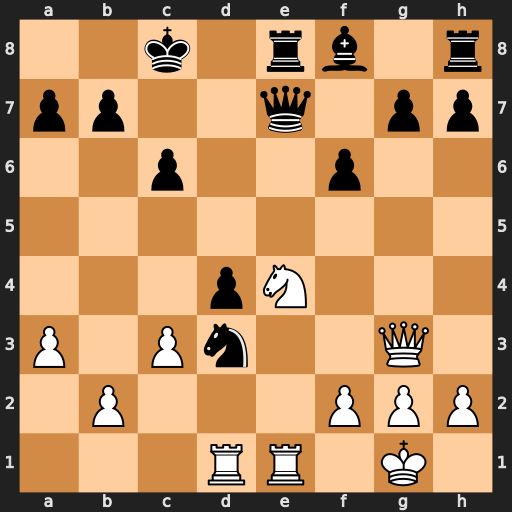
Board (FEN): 2k1rb1r/pp2q1pp/2p2p2/8/3pN3/P1Pn2Q1/1P3PPP/3RR1K1
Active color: w
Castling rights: -
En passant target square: -
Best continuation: Nd6+ Qxd6 Rxe8+ Kd7 Qxd6+ Bxd6 Rxh8